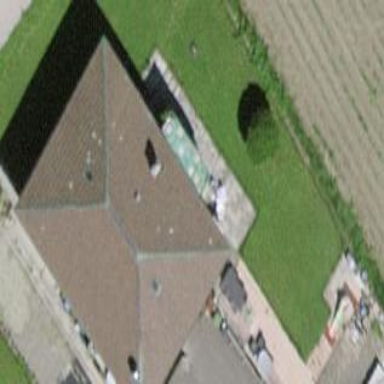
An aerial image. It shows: Detached building with hipped roof oriented along its structure.